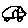
Label: car